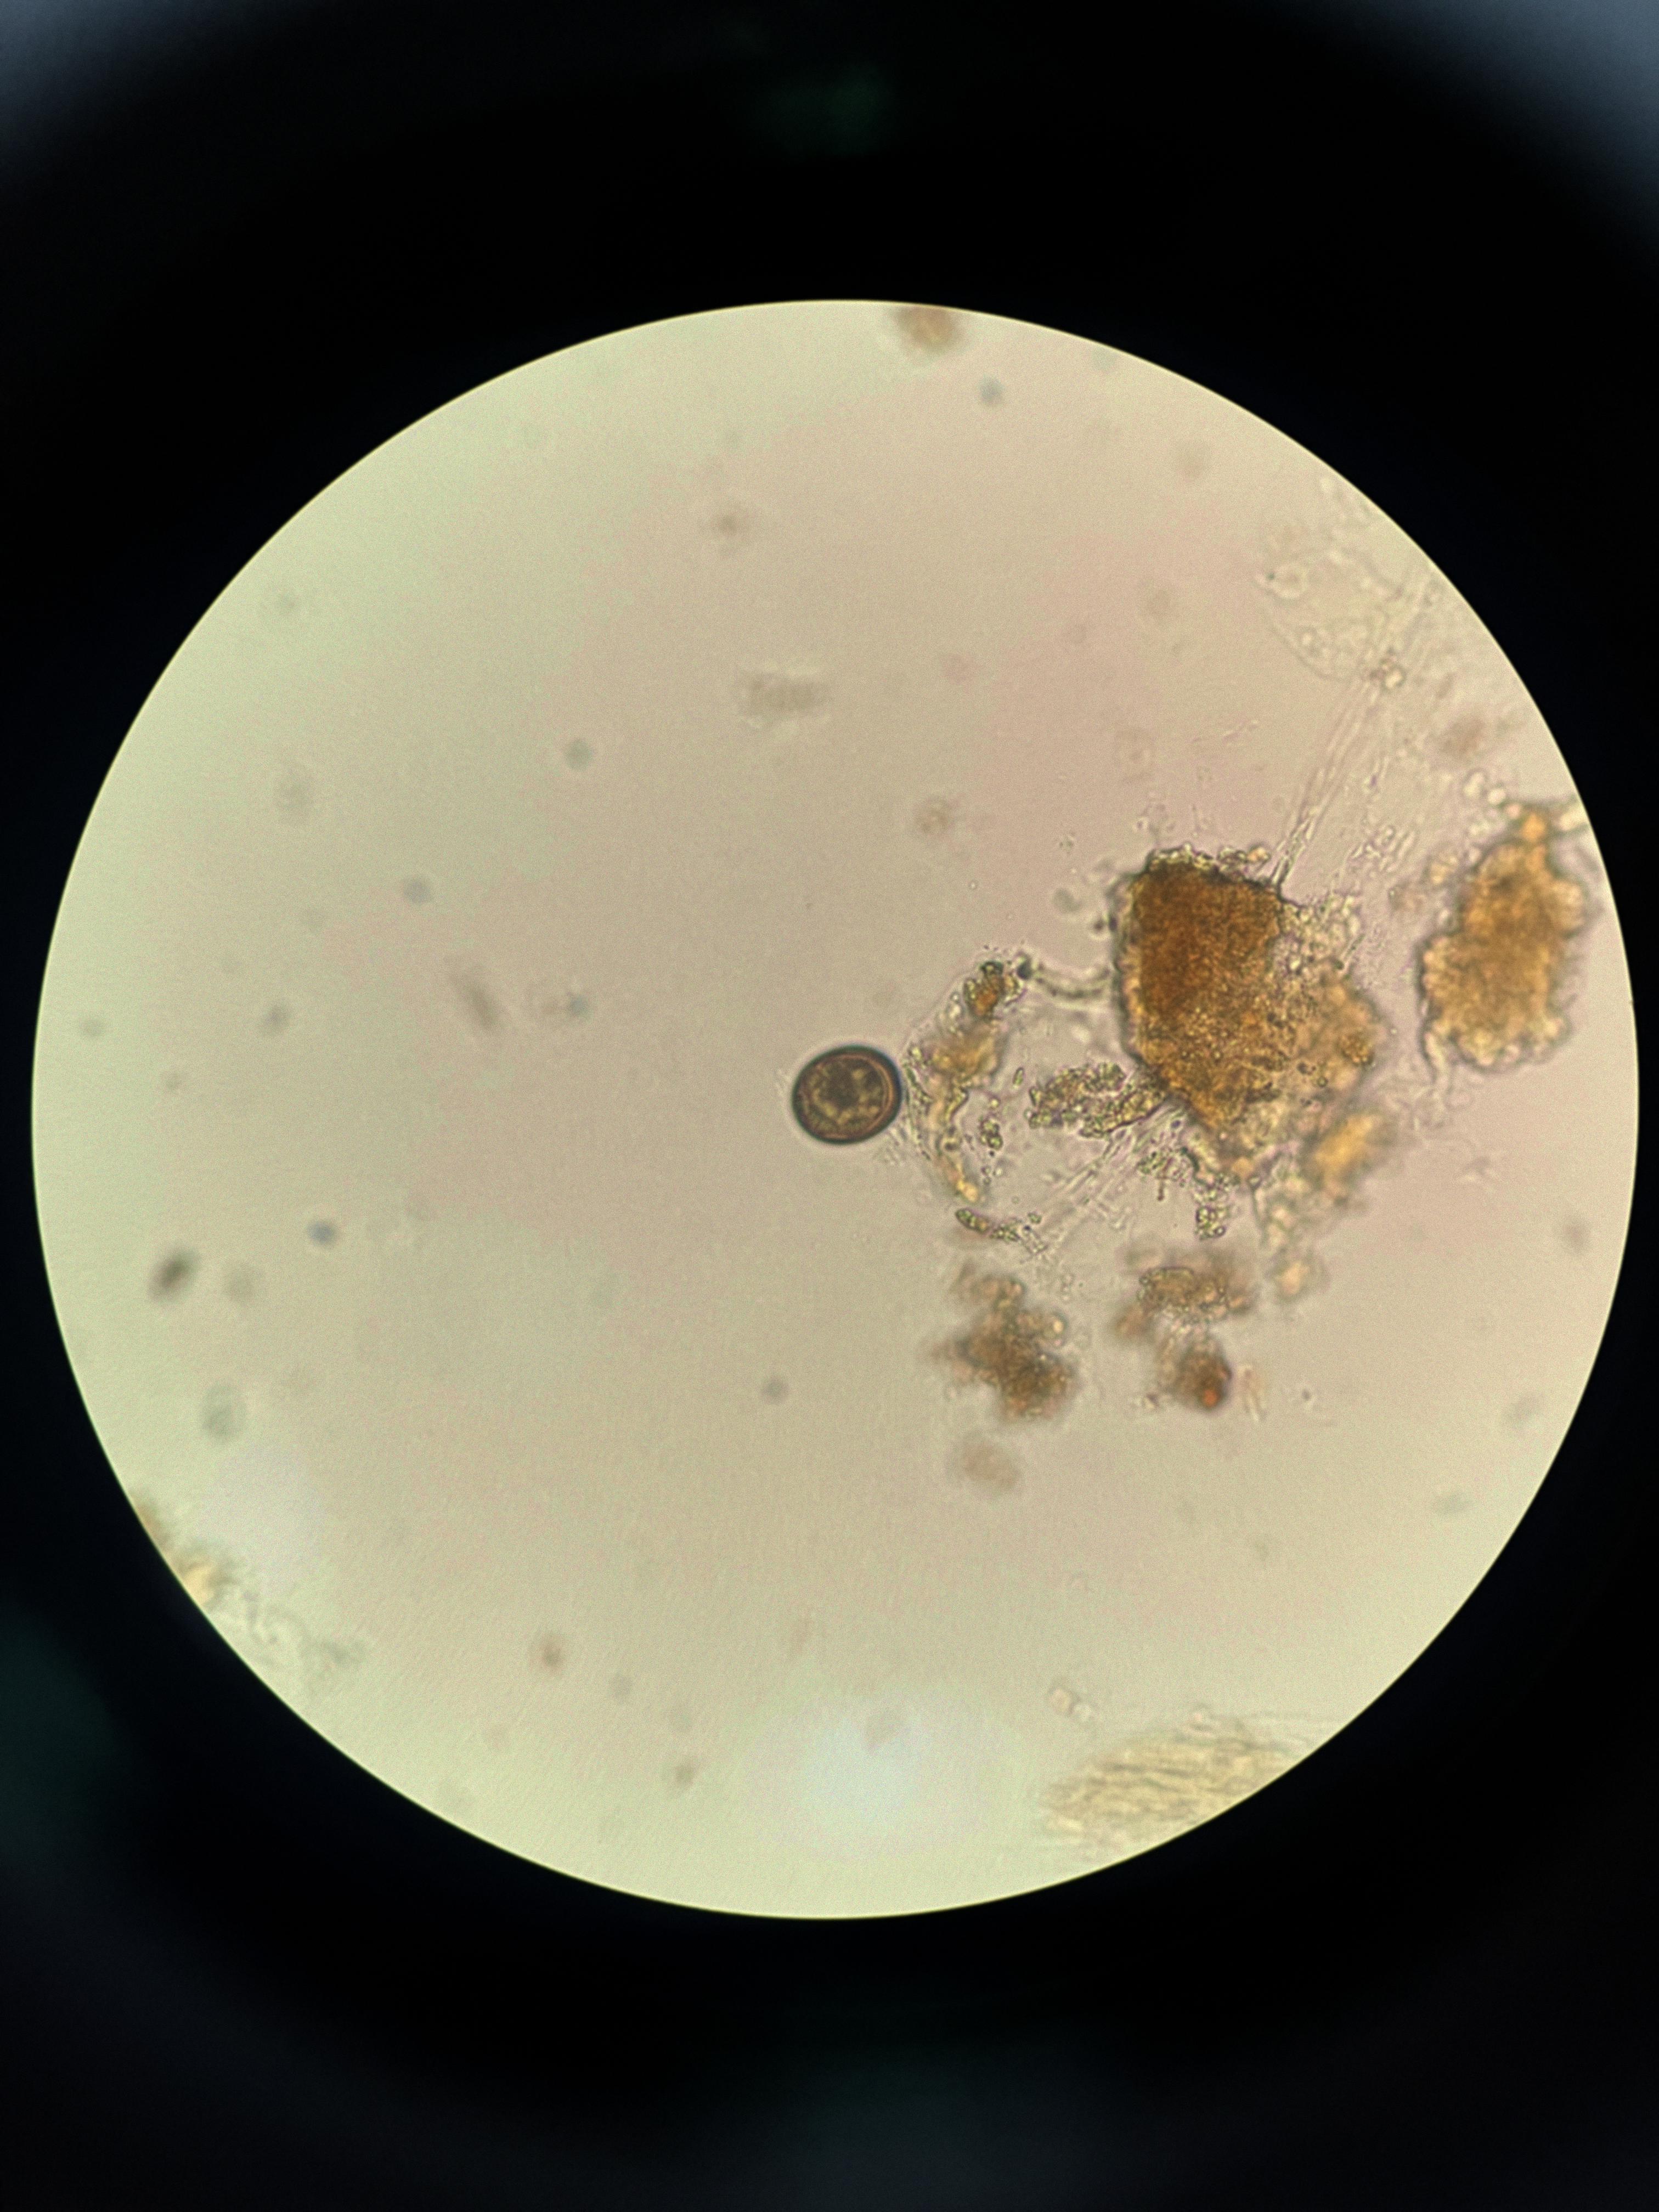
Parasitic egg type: Taenia spp. egg